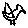
Label: bird